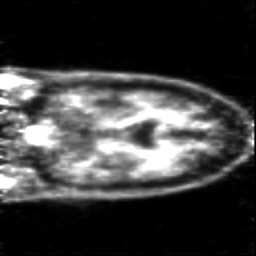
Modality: PET
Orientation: coronal
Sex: male
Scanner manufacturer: siemens